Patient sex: F
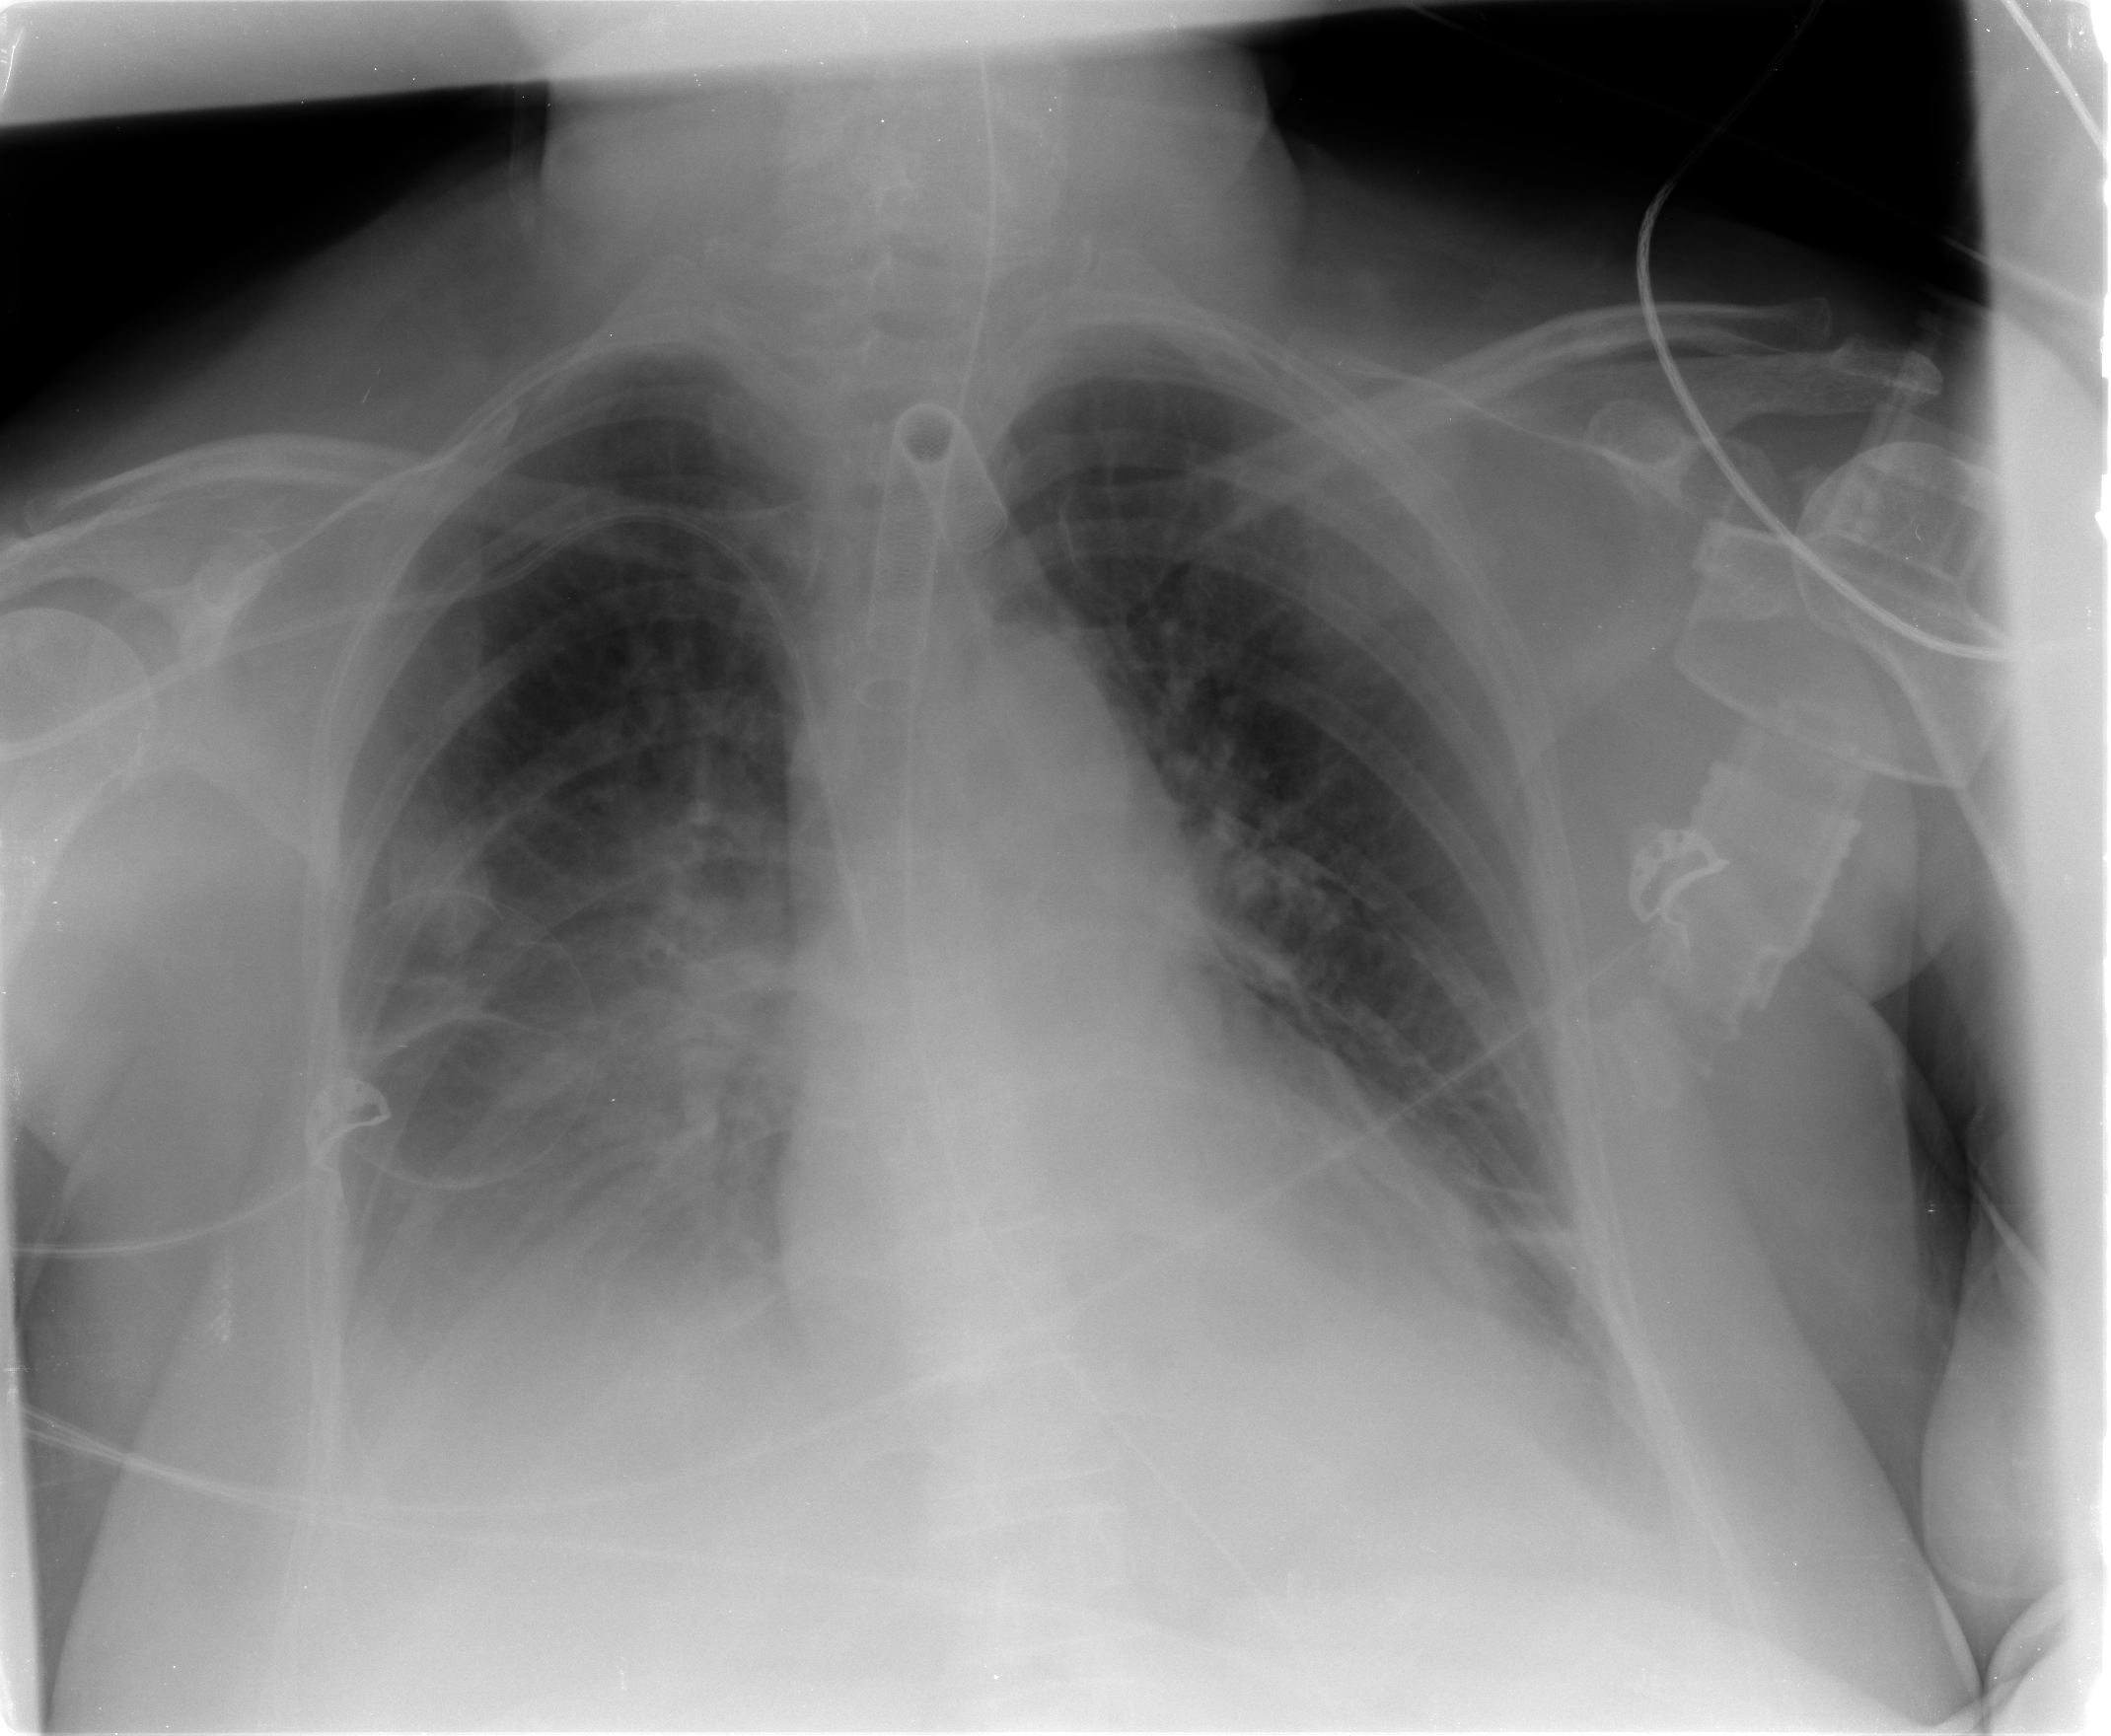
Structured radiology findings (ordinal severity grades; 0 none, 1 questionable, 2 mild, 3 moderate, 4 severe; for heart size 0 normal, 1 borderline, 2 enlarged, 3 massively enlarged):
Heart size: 2
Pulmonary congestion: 2
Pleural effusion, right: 2
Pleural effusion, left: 1
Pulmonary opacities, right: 3
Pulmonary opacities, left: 1
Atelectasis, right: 3
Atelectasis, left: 2